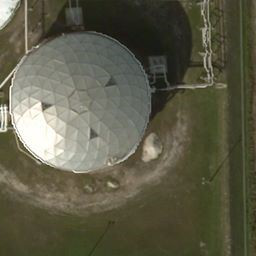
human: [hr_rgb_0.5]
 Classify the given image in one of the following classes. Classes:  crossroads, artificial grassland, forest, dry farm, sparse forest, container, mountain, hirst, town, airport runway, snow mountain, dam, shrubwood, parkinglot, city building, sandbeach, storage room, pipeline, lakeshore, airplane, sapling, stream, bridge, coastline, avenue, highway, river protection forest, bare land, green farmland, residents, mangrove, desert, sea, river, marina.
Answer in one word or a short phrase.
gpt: storage room